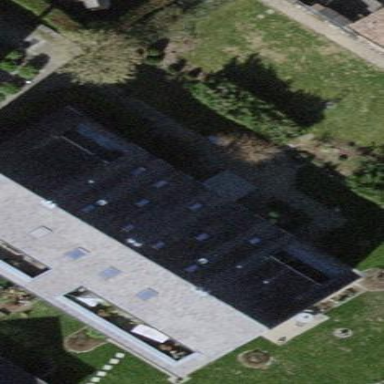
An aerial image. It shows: Terrace building.